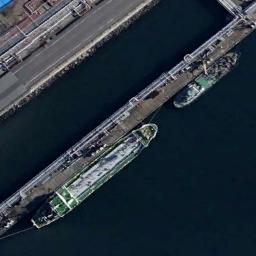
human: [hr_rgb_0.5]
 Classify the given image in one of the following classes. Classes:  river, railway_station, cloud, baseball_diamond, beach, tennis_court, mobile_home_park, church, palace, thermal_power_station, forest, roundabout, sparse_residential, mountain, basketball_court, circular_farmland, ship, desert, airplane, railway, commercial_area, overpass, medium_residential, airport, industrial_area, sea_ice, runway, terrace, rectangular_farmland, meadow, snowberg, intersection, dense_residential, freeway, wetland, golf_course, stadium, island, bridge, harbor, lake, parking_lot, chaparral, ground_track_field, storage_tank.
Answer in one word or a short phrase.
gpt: ship